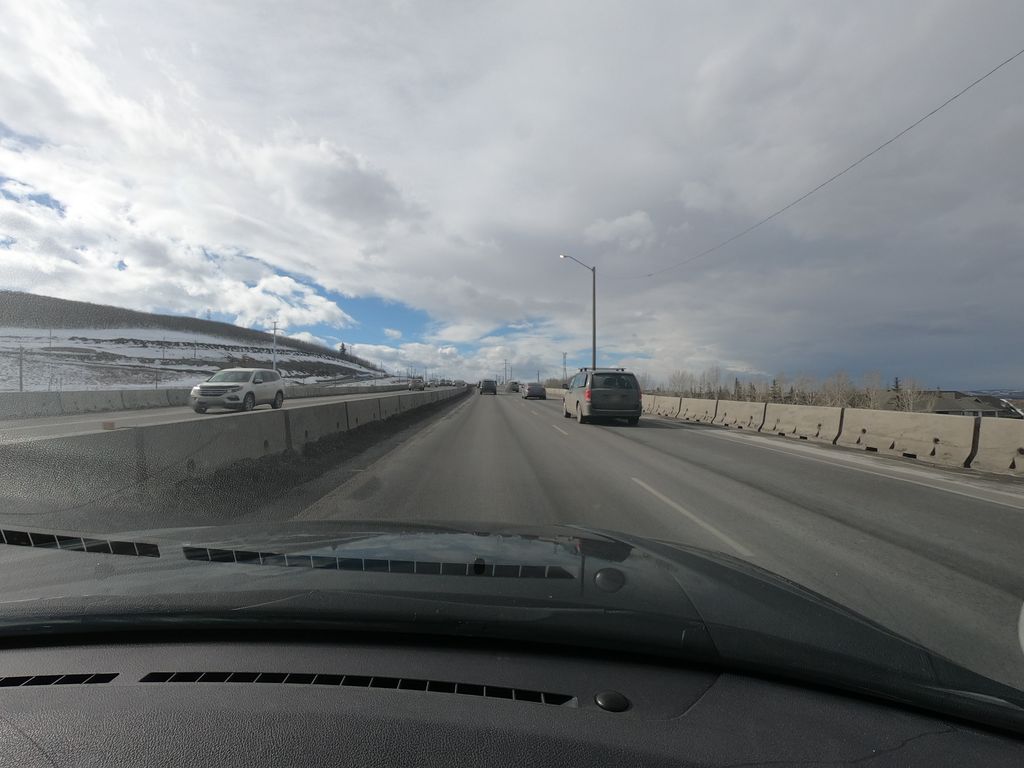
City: calgary